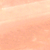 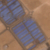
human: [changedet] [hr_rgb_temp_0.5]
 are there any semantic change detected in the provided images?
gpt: An industrial area has been realized in the desert.